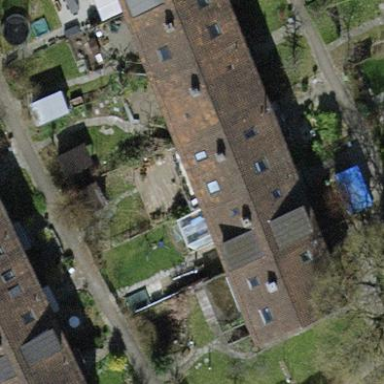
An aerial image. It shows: House with tiled roof.